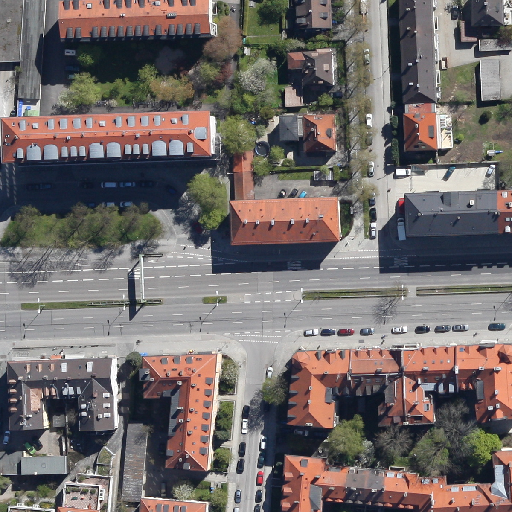
Referring expression: car in the parking area